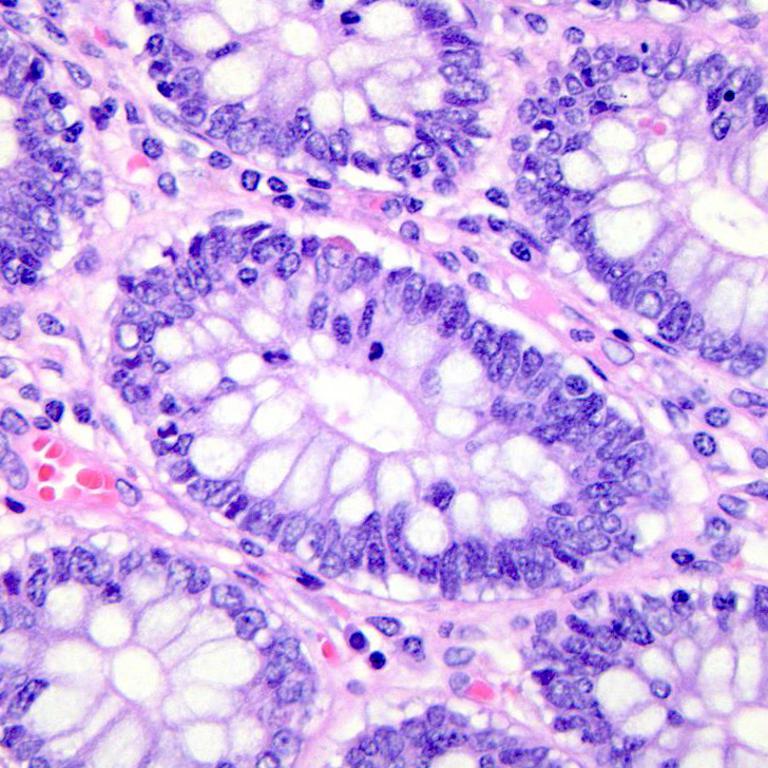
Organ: colon
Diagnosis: benign